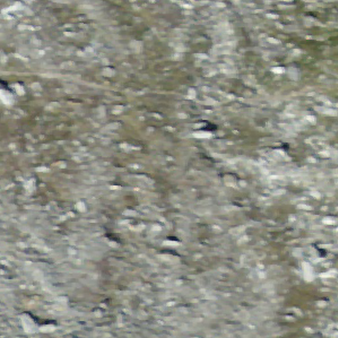
Label: other